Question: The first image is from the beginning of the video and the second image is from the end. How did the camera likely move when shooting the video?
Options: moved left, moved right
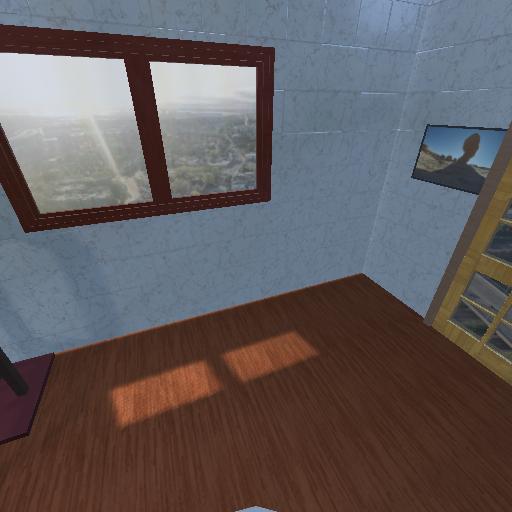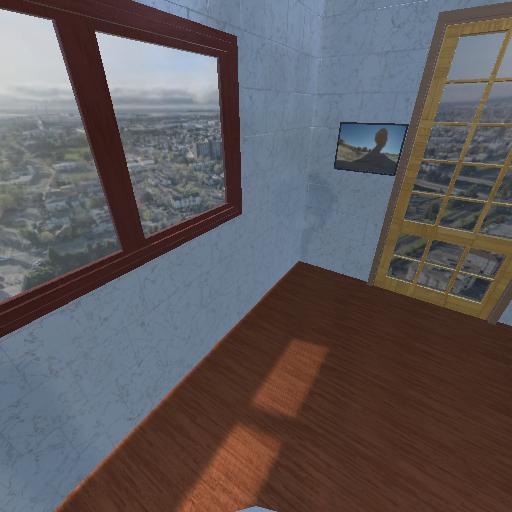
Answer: moved left